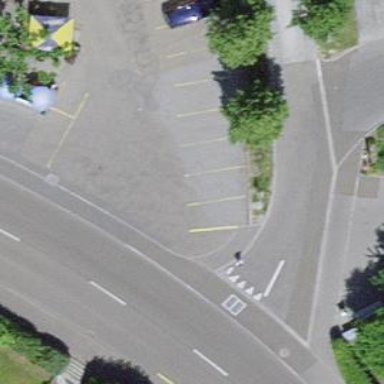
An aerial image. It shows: Bus stop with platform for public transport.